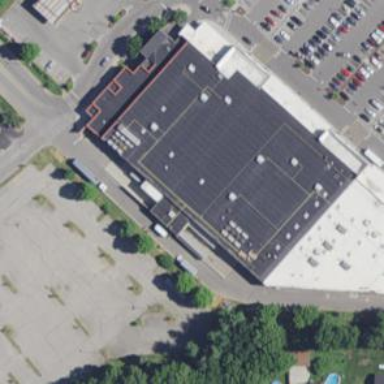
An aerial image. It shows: Supermarket.